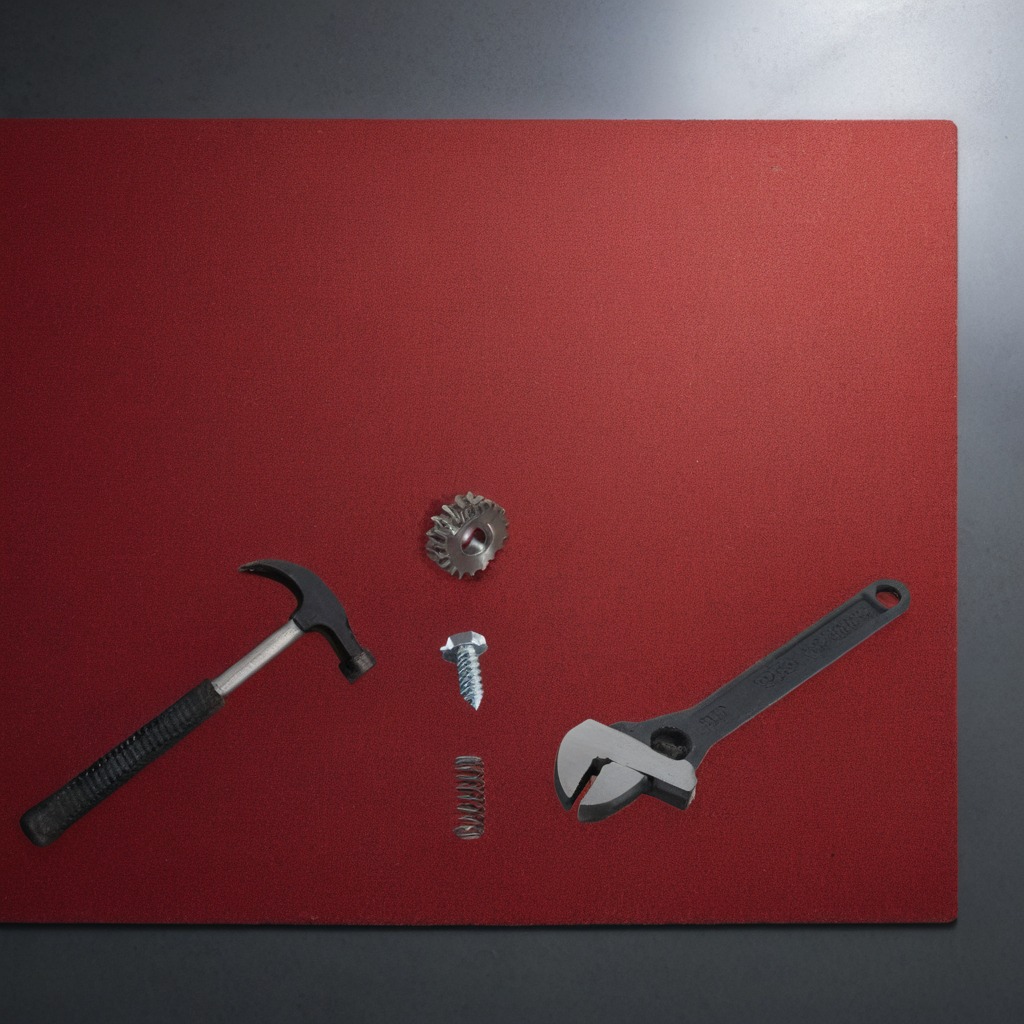
A steel gear with teeth, a hammer, a metal machine screw, a coiled metal spring, and a wrench are lying on a clean granite tabletop.